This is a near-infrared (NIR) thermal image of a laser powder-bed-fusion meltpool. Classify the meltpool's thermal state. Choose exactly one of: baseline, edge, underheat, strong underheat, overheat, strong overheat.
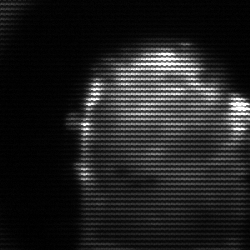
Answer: baseline